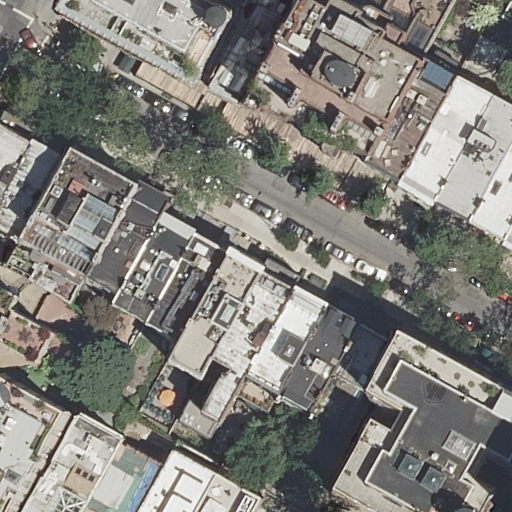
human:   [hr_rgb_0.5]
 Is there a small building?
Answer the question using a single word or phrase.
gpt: yes

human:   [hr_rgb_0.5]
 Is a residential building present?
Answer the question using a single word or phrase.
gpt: yes

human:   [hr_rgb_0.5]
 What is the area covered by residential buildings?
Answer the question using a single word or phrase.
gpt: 5106m2

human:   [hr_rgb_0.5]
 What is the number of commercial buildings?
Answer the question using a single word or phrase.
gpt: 0

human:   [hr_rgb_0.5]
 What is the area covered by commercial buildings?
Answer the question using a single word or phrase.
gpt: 0m2

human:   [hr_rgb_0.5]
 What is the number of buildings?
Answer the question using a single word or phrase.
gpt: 27

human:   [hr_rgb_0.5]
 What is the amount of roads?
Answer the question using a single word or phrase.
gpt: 1

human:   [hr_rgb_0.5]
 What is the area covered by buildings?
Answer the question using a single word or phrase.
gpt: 5106m2

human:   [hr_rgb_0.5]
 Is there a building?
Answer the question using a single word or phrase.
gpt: yes

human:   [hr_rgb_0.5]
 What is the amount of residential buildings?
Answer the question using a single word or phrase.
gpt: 27

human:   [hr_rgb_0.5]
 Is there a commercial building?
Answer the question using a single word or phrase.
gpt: no

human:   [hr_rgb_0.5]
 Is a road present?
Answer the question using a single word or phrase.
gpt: yes

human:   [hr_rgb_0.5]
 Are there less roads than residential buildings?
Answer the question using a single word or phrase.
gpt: yes

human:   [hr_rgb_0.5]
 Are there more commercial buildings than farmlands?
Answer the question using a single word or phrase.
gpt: no

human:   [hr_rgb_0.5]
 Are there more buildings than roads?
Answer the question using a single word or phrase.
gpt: yes

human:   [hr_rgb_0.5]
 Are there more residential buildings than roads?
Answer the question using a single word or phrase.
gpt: yes

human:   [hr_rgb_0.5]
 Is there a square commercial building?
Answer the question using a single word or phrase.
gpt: no

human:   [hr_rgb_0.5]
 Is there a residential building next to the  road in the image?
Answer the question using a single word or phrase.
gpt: yes

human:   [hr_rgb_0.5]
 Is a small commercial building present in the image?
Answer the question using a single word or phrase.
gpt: no

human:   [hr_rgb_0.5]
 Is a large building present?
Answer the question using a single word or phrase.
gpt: yes

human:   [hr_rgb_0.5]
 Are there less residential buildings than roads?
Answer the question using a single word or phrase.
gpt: no

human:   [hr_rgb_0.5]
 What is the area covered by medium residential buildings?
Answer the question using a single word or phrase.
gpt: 4029m2

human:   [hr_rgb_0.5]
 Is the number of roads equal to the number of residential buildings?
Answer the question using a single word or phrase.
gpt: no

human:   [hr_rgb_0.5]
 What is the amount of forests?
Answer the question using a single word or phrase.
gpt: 0

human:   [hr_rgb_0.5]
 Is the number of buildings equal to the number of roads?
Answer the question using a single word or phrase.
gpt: no

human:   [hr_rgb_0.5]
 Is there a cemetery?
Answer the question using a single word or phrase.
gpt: no

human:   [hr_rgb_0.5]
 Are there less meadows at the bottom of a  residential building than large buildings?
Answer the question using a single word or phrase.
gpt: yes

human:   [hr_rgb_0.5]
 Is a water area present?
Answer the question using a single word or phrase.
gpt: no

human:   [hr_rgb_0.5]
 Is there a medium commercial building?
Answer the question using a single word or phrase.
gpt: no

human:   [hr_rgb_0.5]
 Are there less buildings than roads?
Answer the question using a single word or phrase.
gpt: no

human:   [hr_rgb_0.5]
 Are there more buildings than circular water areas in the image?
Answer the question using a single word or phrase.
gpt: yes

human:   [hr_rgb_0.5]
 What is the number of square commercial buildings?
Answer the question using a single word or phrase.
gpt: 0

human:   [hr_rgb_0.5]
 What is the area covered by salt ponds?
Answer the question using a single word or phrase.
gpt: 0m2

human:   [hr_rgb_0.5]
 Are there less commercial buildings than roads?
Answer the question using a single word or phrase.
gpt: yes

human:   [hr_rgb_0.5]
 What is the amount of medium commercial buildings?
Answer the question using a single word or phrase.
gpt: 0

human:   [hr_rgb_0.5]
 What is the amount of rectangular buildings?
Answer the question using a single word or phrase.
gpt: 24

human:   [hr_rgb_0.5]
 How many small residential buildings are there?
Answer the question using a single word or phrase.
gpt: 5

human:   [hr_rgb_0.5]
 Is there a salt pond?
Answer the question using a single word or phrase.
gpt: no

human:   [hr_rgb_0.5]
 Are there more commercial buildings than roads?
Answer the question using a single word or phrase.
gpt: no

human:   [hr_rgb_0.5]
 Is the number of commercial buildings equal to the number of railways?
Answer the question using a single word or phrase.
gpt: yes

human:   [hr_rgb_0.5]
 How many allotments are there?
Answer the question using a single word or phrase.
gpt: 0

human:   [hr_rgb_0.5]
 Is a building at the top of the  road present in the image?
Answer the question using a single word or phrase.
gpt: yes

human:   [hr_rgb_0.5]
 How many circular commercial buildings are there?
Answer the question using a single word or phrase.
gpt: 0

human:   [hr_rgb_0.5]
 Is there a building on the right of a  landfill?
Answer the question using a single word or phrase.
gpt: no

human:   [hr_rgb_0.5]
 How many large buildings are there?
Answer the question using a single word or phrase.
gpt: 1

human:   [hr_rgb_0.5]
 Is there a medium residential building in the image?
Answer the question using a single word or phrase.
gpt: yes

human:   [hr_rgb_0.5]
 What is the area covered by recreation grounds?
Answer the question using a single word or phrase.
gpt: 0m2

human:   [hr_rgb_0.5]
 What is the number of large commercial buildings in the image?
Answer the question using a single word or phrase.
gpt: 0

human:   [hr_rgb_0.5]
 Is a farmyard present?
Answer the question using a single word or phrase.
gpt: no

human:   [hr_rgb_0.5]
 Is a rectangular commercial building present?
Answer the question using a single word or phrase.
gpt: no

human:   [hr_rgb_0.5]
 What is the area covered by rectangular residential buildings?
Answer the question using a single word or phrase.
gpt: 3629m2

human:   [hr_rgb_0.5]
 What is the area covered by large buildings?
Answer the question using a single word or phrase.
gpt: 817m2

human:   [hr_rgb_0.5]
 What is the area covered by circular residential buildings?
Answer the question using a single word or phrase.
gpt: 0m2

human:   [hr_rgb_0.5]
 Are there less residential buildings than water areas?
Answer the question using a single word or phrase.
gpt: no

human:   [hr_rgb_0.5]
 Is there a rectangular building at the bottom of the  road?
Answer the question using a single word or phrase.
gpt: yes

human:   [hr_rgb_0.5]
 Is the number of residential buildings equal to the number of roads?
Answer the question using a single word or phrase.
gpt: no

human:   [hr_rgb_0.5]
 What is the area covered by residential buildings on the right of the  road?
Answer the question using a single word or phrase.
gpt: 1278m2

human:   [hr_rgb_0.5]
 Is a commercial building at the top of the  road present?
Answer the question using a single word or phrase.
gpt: no

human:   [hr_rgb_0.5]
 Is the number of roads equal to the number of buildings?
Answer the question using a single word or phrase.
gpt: no

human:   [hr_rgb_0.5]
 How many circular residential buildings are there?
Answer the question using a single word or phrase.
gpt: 0

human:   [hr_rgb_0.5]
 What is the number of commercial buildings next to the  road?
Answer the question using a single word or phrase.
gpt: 0

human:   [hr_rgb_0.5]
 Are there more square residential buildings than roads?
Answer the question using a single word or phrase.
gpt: no

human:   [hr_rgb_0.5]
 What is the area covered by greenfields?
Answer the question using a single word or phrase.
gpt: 0m2

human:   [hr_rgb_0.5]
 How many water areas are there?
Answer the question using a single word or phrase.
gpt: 0